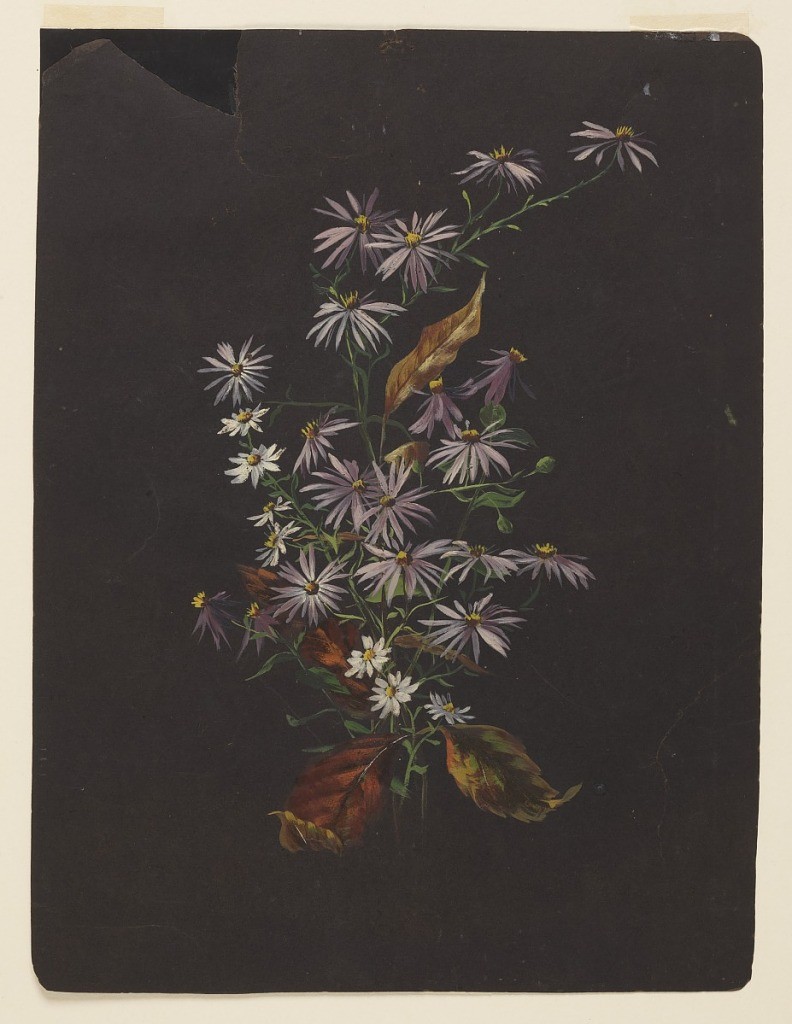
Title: Study of an Autumn Bouquet
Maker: Sophia L. Crownfield, American, 1862–1929
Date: ca. 1890
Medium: Brush and oil on black paper
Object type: Drawing
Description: A painting depicting an autumn bouquet of daisies, asters and autumn leaves on black paper.